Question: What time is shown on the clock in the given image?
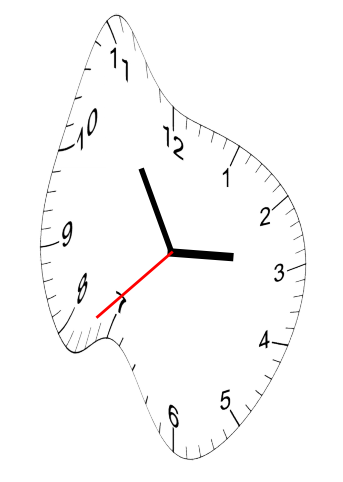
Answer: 02:54:38